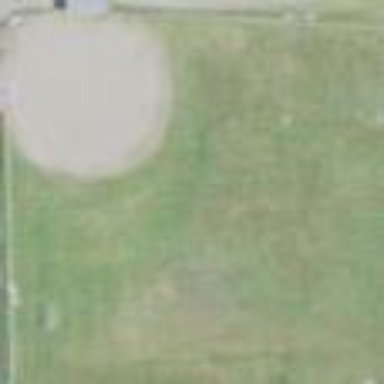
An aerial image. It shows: Baseball pitch for leisure land.